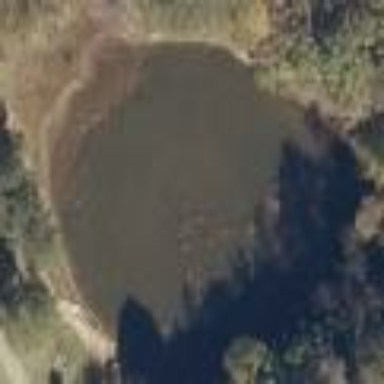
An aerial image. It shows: Pond with natural water.